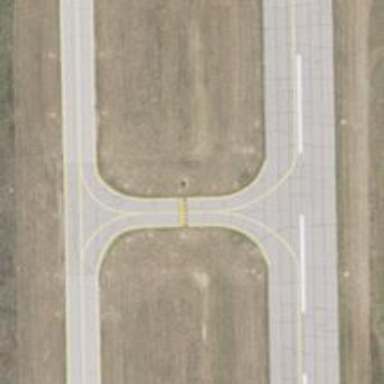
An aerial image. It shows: View of taxiway at the airport.